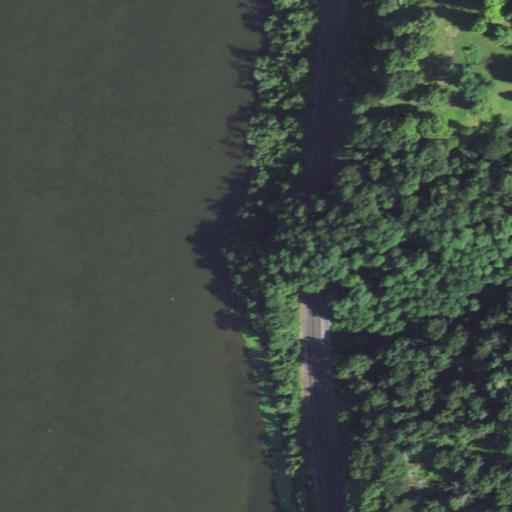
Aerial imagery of cape in New York named Clifton Point containing open water, deciduous forest, and herbaceous wetlands